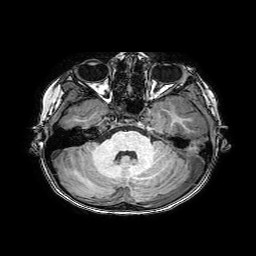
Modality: T1w
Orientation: coronal
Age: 6
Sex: female
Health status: healthy